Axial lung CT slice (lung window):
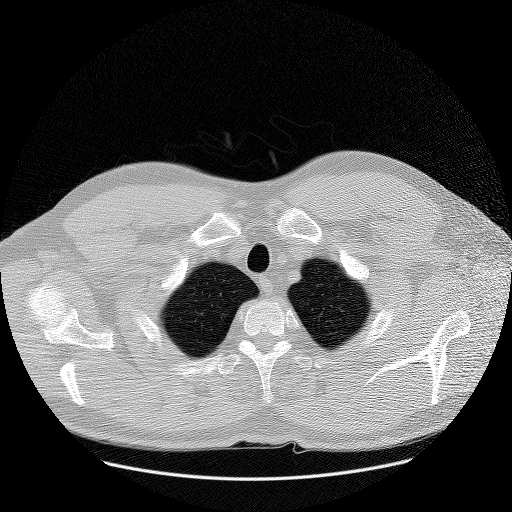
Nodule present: no